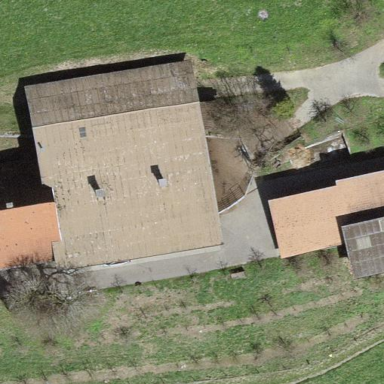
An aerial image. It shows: Farmyard area.